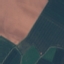
Land use / land cover class: AnnualCrop